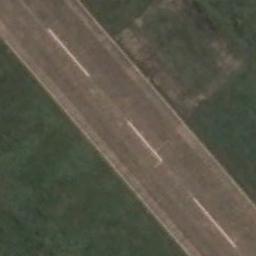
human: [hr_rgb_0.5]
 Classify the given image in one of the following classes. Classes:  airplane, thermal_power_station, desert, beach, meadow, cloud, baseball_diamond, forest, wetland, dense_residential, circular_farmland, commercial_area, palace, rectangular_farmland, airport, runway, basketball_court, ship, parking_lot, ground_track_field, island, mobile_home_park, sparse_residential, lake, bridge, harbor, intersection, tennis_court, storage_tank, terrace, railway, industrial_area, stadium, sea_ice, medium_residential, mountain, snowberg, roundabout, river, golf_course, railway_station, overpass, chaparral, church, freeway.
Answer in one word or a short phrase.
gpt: runway